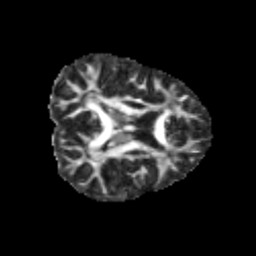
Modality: FA
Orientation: axial
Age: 12
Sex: male
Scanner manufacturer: siemens
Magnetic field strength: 3 T
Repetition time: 3.8 s
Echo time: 0.07 s